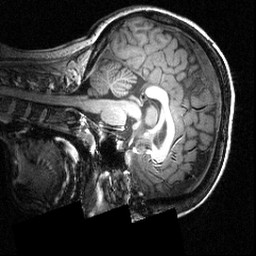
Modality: T1w
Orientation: sagittal
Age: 22
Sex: female
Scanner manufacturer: siemens
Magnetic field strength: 3.951 T
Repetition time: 1.5 s
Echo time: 0.00335 s